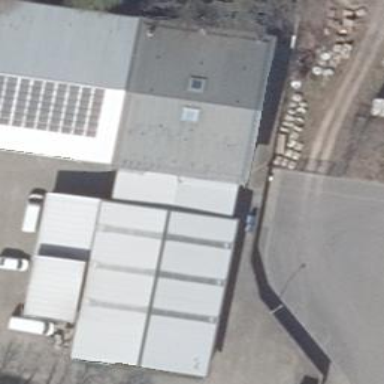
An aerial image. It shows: Commercial building.